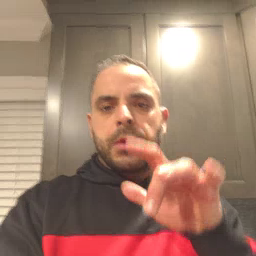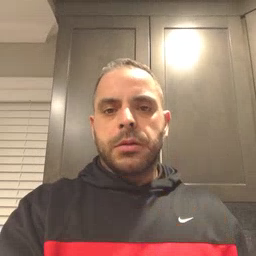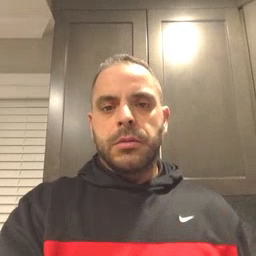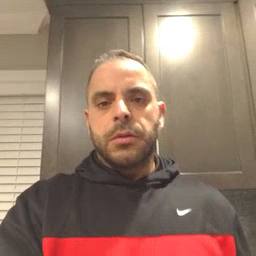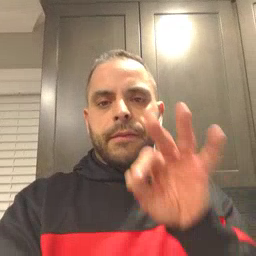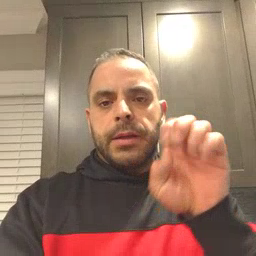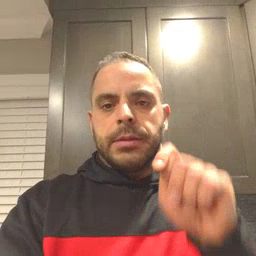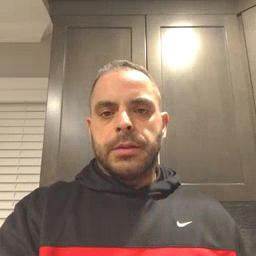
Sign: feet